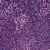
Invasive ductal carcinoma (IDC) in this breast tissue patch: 0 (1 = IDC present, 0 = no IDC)